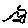
Label: zigzag